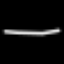
Label: line